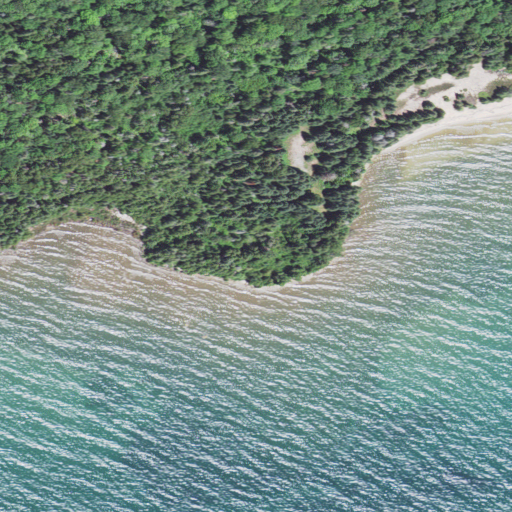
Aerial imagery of cape in Michigan named Cozy Point containing open water, evergreen forest, mixed forest, barren land, woody wetlands, and herbaceous wetlands